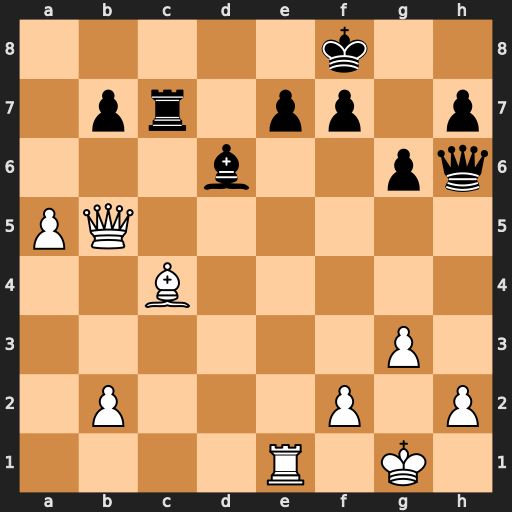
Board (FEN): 5k2/1pr1pp1p/3b2pq/PQ6/2B5/6P1/1P3P1P/4R1K1
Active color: w
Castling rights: -
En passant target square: -
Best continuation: Qd5 Rxc4 Qxc4